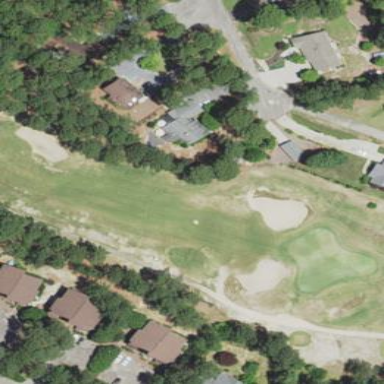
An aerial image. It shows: Scenic golf fairway.